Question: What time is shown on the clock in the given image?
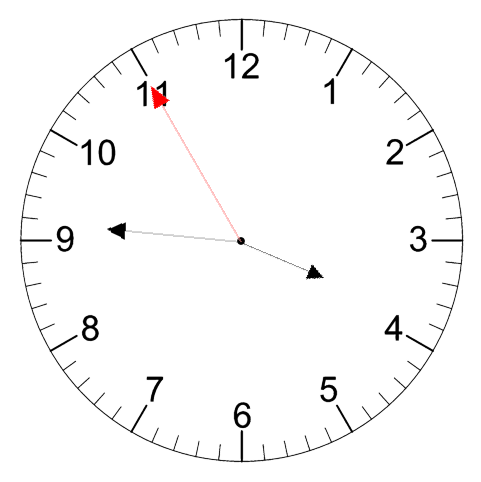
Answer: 03:45:55